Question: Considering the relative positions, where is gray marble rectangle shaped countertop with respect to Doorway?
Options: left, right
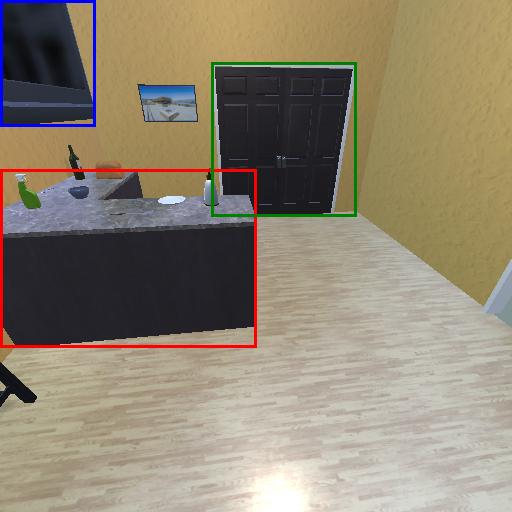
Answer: left